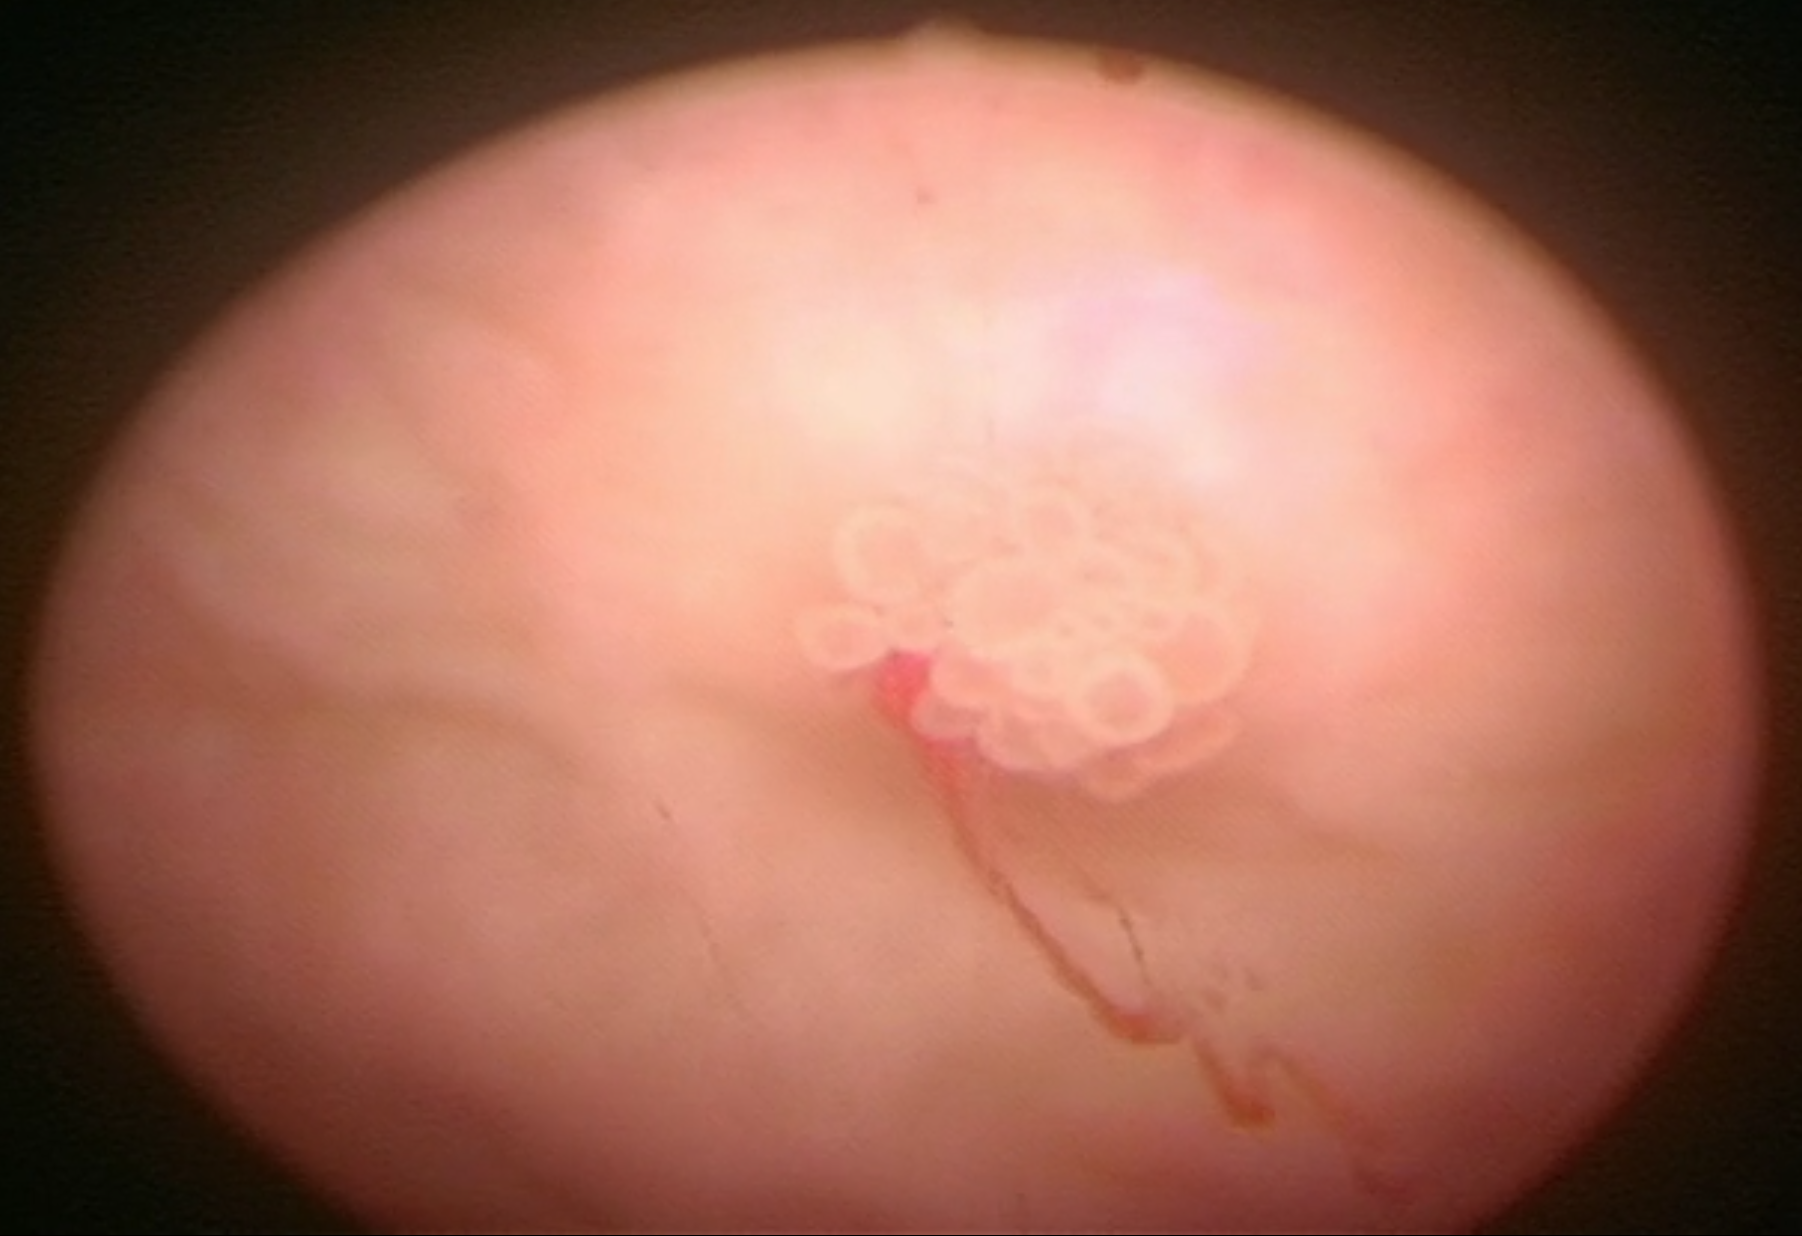
Modality: WLC
Class: Non-malignant
Subclass: UrothelialPapilloma
Lesion: L1
Morphology: Papillary
Bladder cancer association: No